Interaction volume radius: 5 \u00c5
Interaction volume height: 20 \u00c5
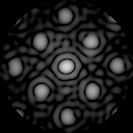
Disorder parameter: 0.187